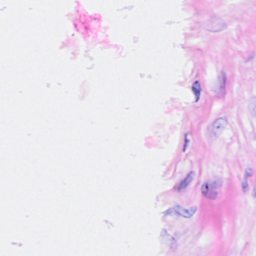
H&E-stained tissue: Breast